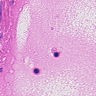
Metastatic tissue present: no